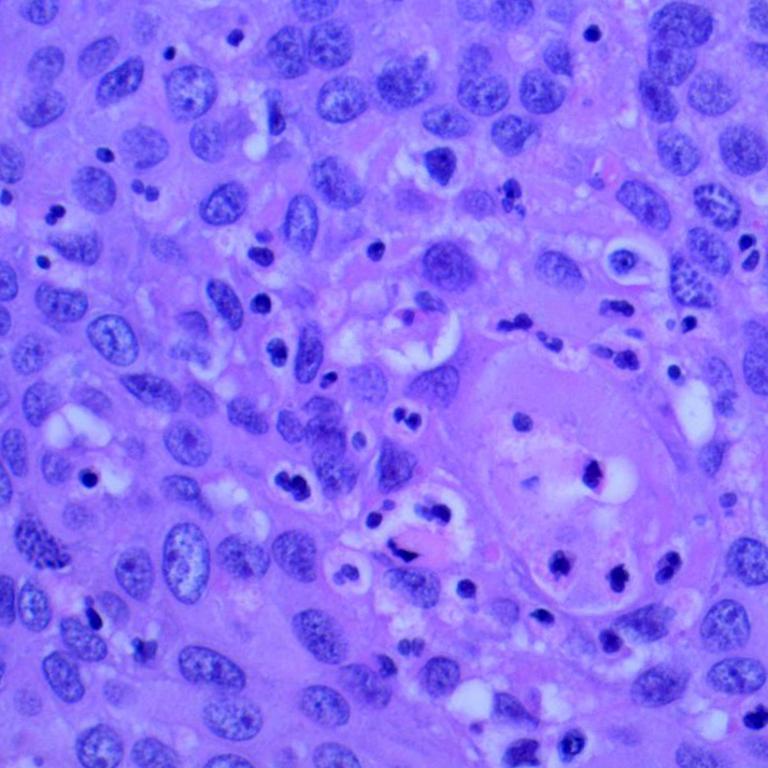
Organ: lung
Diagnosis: squamous carcinomas